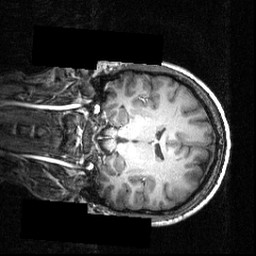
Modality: T1w
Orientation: coronal
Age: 21
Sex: male
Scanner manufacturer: siemens
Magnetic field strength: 3.951 T
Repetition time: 1.5 s
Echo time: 0.00335 s